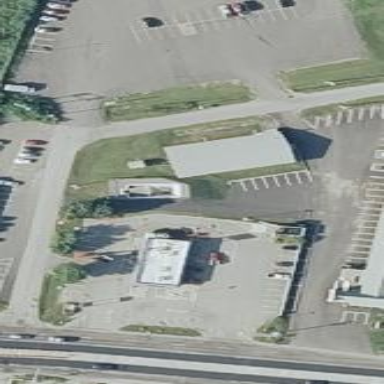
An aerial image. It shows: Commercial area featuring motel.